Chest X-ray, AP view. Patient: 44 years old, sex M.
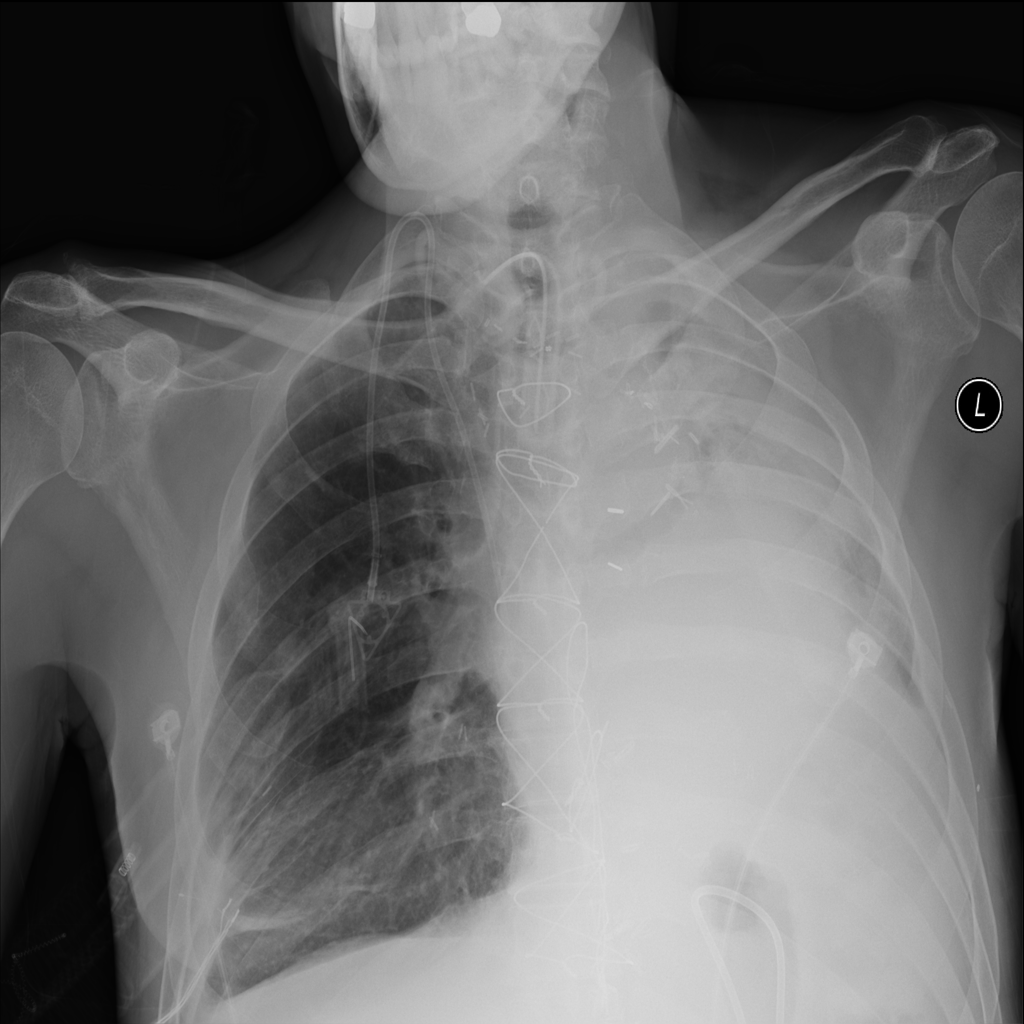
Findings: Atelectasis